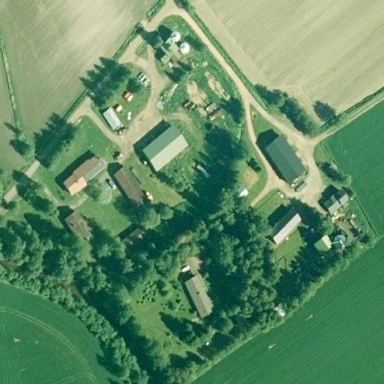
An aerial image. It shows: Farmyard area.